Aerial crown-view tile of a tropical tree (Barro Colorado Island, Panama), acquired 20250414:
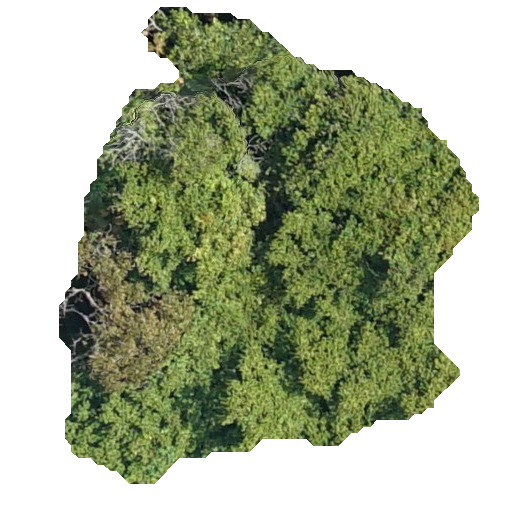
Species: Tachigali panamensis
GBIF accepted scientific name: Tachigali panamensis
Crown area: 205.434 m²